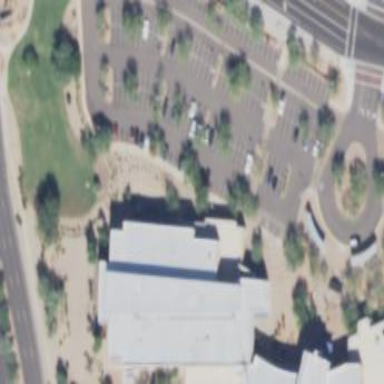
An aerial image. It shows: Parking area.